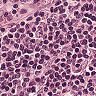
Metastatic tissue present: no